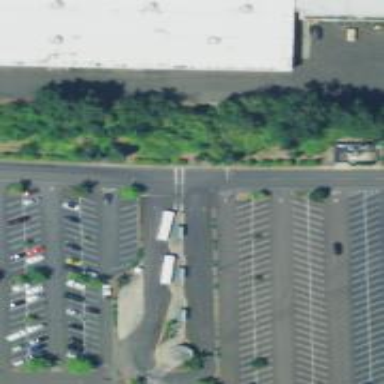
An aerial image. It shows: Busway road.